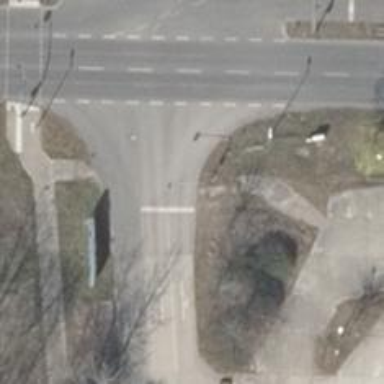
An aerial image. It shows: Road with traffic signals for signaling.